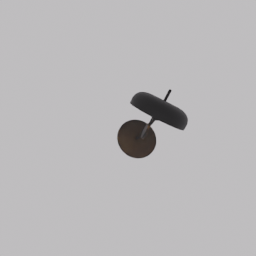
Label: lighting